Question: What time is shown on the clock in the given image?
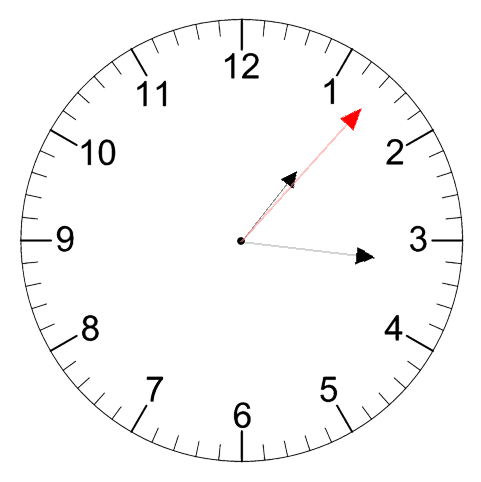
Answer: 01:16:07